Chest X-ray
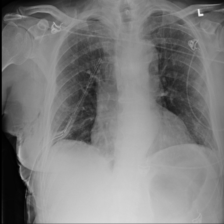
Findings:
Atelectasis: negative
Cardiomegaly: negative
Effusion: negative
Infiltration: negative
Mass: negative
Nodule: negative
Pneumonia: negative
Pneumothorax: negative
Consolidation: negative
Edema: negative
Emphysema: negative
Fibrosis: negative
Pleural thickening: negative
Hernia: negative